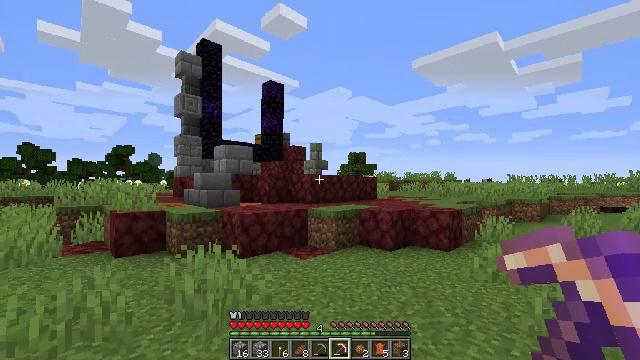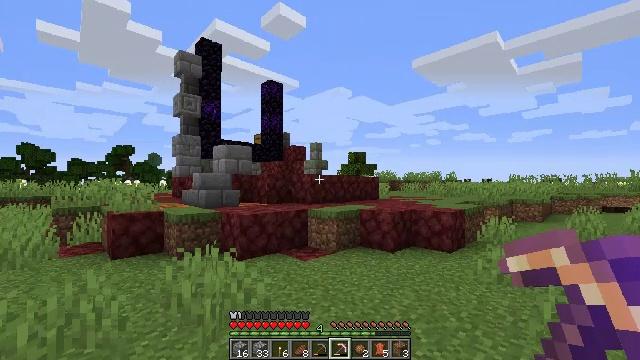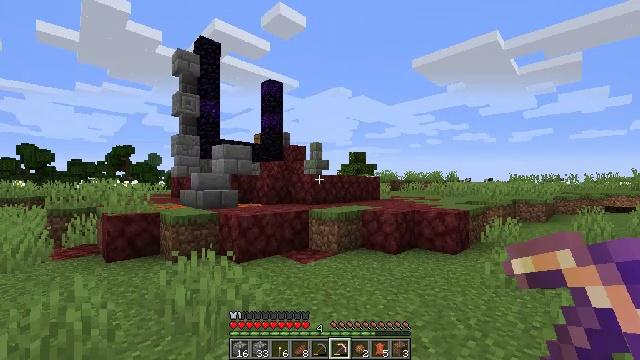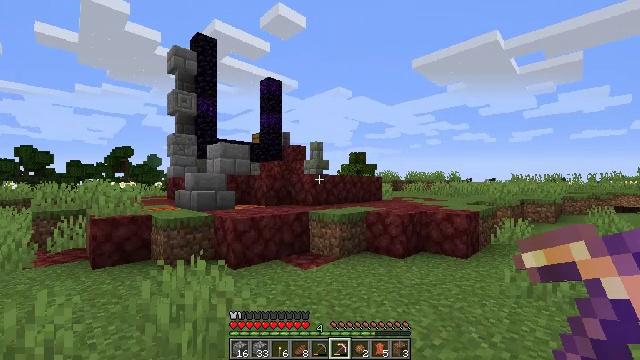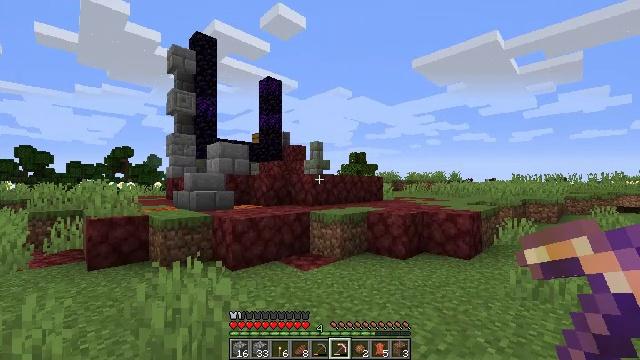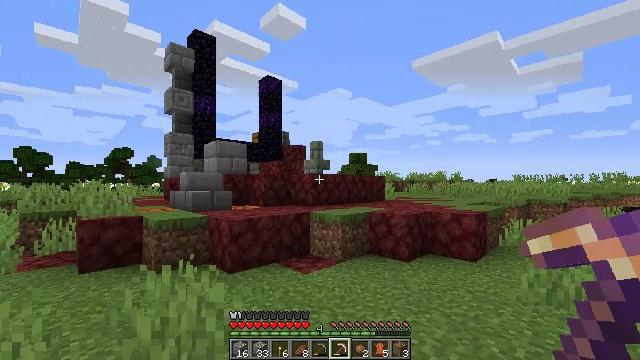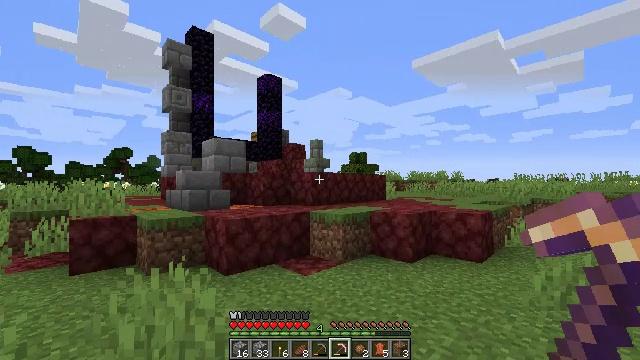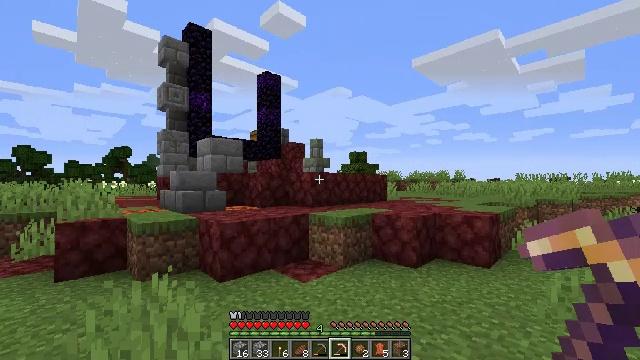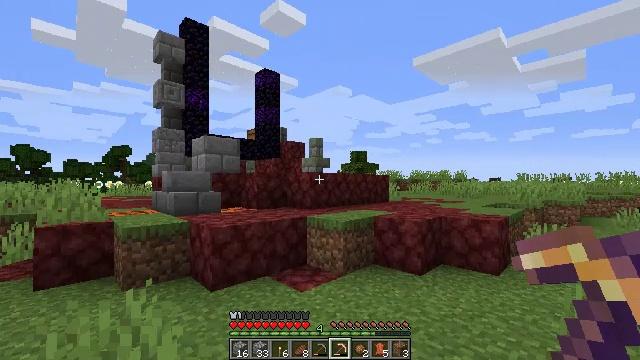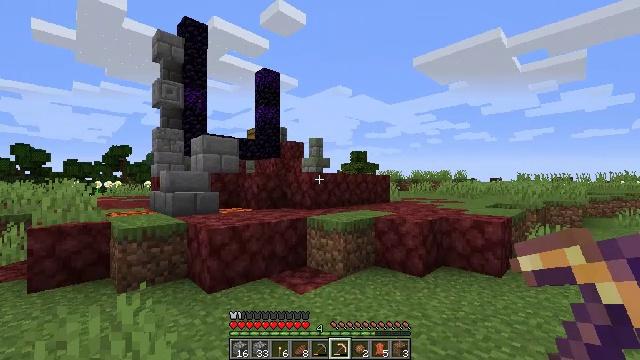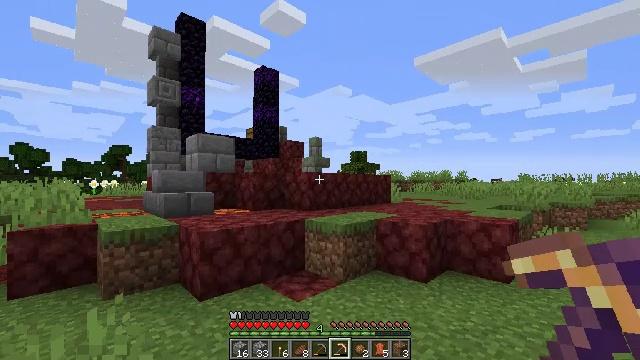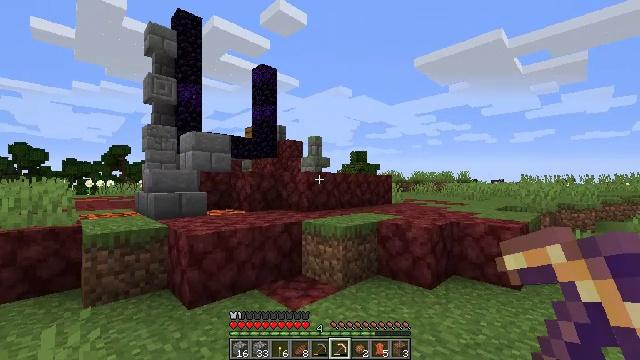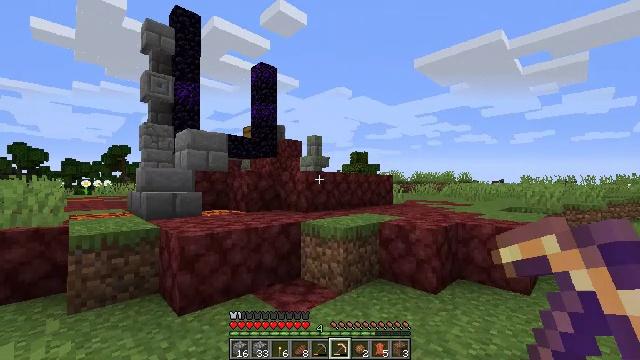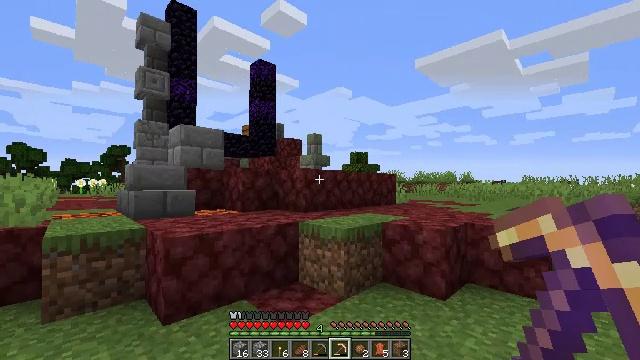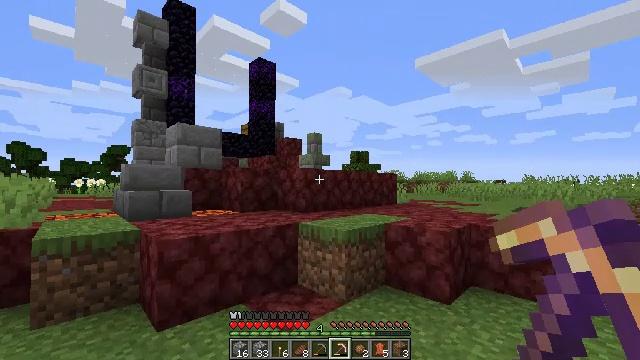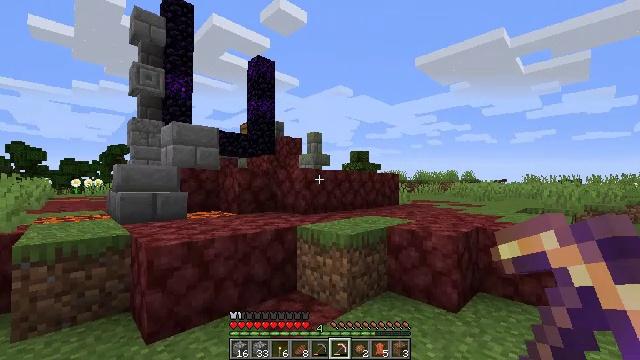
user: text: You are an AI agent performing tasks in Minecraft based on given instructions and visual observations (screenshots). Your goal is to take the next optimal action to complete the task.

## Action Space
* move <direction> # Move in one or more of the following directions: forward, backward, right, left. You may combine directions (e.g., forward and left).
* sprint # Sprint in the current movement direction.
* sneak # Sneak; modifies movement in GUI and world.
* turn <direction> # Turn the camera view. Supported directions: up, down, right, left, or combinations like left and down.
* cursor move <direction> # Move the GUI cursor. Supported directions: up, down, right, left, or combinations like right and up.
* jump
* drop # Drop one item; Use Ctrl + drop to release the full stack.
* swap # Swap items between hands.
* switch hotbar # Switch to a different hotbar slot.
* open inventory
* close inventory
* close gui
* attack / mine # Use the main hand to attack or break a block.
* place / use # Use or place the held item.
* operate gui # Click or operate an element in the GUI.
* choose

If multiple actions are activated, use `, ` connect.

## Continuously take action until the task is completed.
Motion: motion action
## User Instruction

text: Clear the ground by mining grass.
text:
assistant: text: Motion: move forward
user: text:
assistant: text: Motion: move forward
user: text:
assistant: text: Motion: move forward
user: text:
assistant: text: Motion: move forward
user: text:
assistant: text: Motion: move forward
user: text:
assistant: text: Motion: move forward
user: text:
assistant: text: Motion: move forward
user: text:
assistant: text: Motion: move forward
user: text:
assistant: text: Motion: move forward
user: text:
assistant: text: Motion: move forward
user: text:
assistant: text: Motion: move forward
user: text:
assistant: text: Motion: move forward
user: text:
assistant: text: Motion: move forward
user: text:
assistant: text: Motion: move forward
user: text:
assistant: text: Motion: move forward
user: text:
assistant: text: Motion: move forward
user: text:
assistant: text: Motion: move forward
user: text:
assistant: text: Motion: move forward
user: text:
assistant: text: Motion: move forward
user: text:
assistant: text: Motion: move forward
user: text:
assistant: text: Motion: move forward
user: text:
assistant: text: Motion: move forward
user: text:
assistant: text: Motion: move forward
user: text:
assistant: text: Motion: move forward
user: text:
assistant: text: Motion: move forward, jump
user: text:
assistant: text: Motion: move forward, jump
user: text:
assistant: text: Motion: move forward, turn right, jump
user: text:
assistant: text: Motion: move forward, turn right and down
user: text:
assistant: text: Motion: move forward, turn right and down
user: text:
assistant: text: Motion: move forward, turn right